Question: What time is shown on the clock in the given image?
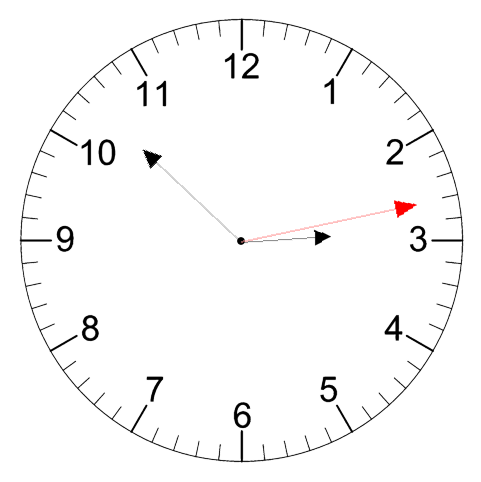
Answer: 02:52:13